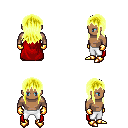
a pixel art fantasy rpg character, male body template, human, dark skin, red cape, white pants, gold unkempt hairstyle, gold gloves, gold boots, four views (front, back, left, right), 2x2 character sprite sheet, small pixel art, hard edges, no anti-aliasing